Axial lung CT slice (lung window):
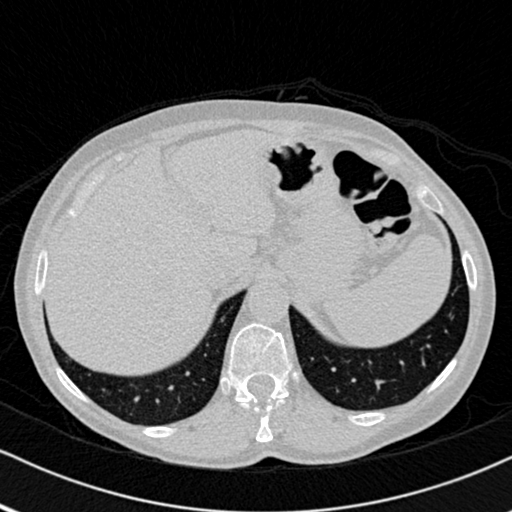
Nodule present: no